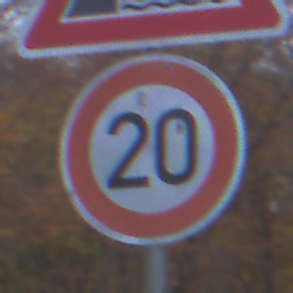
Verkehrszeichen: Geschwindigkeit20
Zusatzzeichen oben: Ufer
Umgebung: Outdoor, Nature
Tageszeit: SunriseSunset
Wetter: PartlyCloudy
Licht: Natural
Jahreszeit: Autumn
Kontrast: LowContrast